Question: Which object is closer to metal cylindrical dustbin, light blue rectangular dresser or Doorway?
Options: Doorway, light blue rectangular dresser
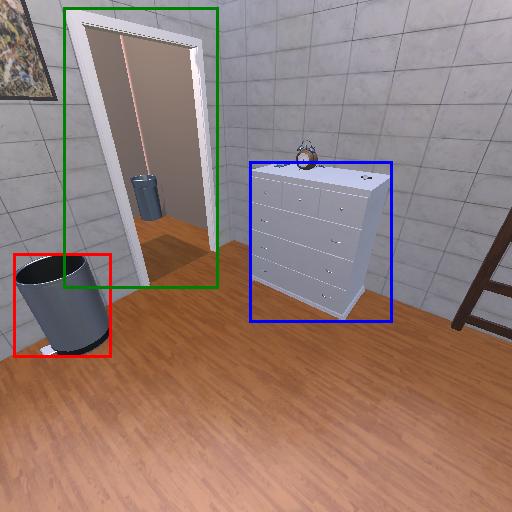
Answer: Doorway